Question: Find the area of the quadrilateral in the figure, where the side length of the square border is 10 and the vertices of the quadrilateral are all on points that are integer multiples of 0.5. The result is rounded to one decimal place
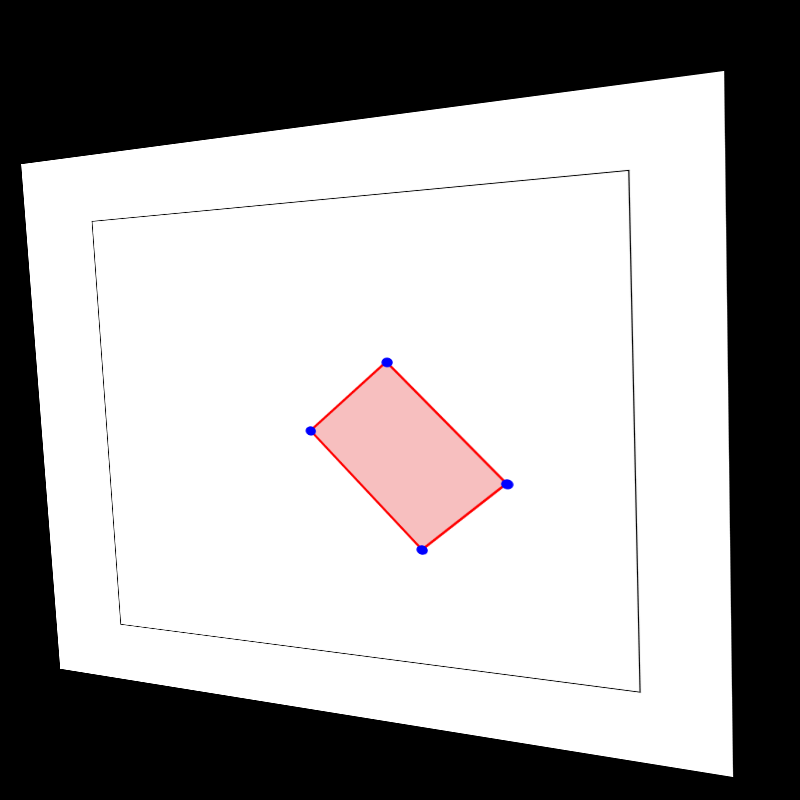
Answer: 6.8